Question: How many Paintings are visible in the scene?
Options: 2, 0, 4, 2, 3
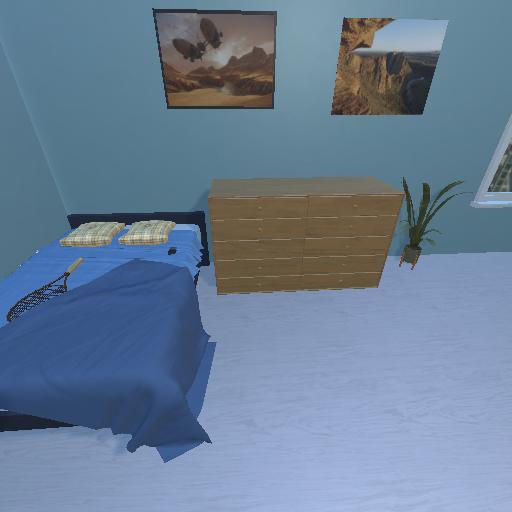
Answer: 2